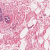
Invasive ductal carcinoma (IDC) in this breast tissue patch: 0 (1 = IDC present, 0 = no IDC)